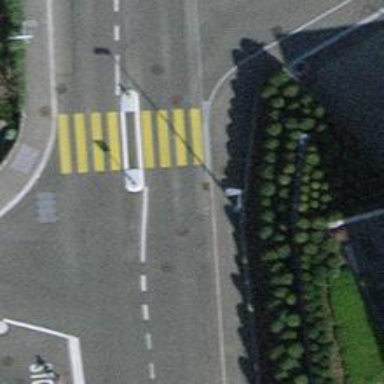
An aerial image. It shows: Marked road crossing with pedestrian island.